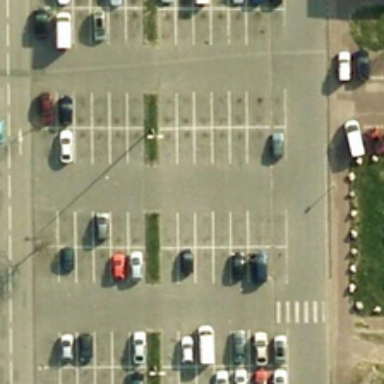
Some cars are parked in a parking lot with many empty parking spaces .